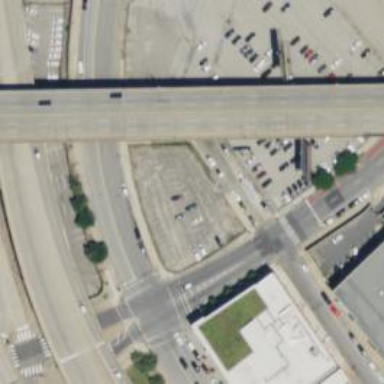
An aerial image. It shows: Residential road with asphalt surface passing under viaduct.